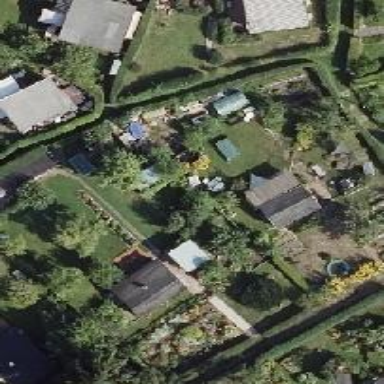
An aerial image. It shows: Plot within allotments.